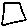
Label: square